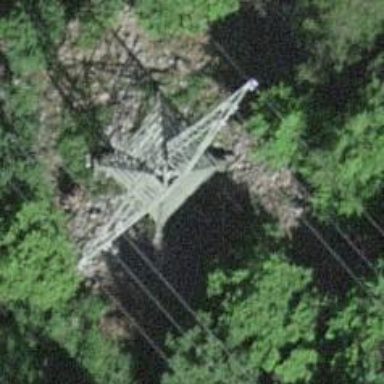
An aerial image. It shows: Power tower.